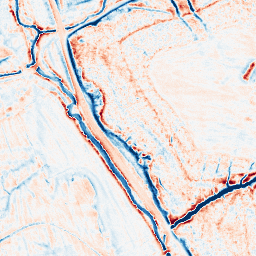
Category: edge_preserving
Decomposition family: anisotropic_diffusion
Decomposition parameters: iterations: 20
kappa: 100
gamma: 0.2
Upsampling method: quartic
Upsampling parameters: scale: 4
Upsampling scale: 4